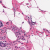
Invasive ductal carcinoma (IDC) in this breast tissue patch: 0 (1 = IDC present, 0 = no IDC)